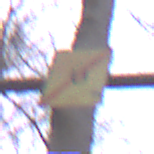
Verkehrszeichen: EndeUmleitung
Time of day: Midday
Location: Outdoor (Nature)
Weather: Overcast
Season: Autumn
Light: Natural